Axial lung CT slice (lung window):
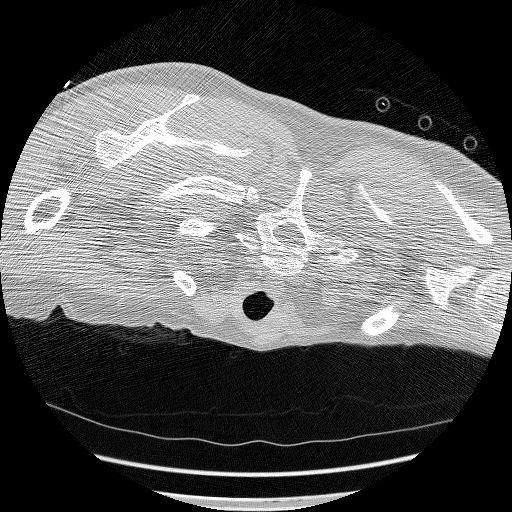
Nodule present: no